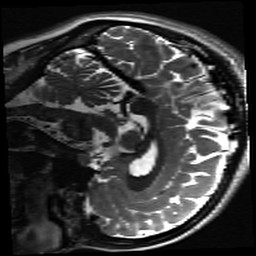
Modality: inplaneT2
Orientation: sagittal